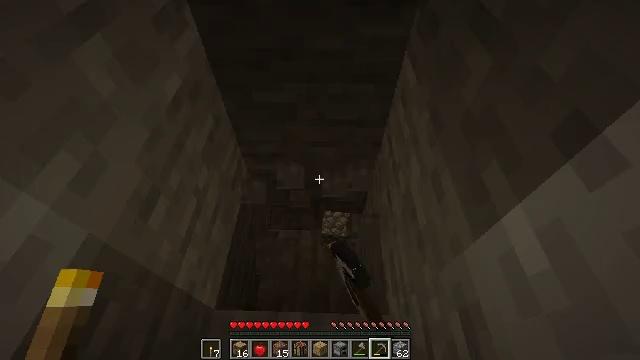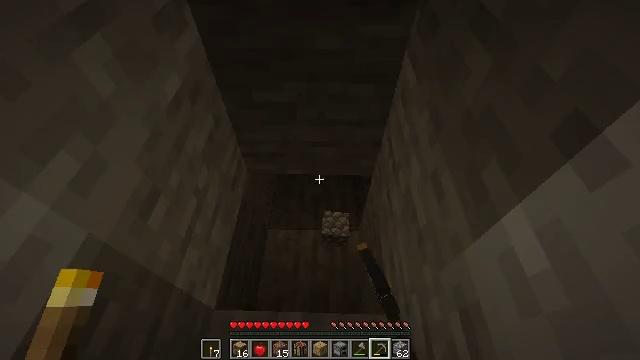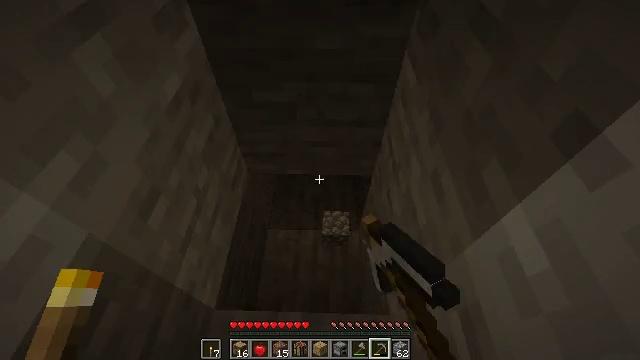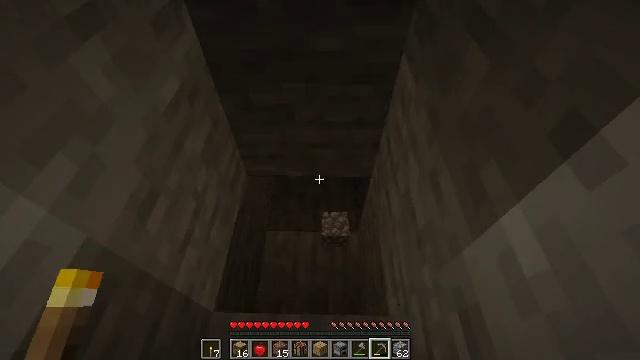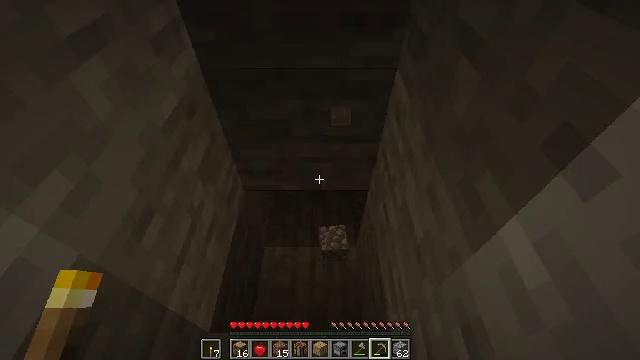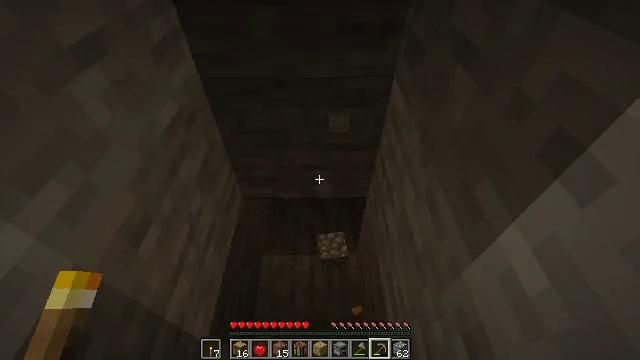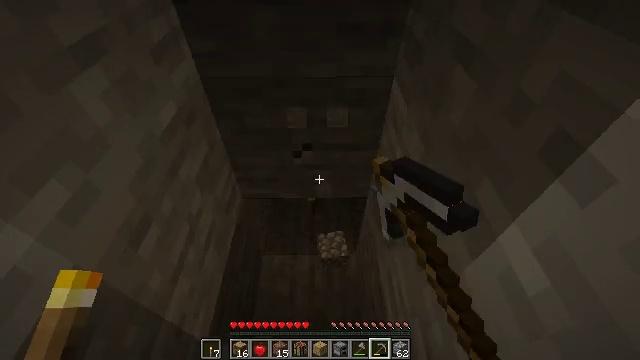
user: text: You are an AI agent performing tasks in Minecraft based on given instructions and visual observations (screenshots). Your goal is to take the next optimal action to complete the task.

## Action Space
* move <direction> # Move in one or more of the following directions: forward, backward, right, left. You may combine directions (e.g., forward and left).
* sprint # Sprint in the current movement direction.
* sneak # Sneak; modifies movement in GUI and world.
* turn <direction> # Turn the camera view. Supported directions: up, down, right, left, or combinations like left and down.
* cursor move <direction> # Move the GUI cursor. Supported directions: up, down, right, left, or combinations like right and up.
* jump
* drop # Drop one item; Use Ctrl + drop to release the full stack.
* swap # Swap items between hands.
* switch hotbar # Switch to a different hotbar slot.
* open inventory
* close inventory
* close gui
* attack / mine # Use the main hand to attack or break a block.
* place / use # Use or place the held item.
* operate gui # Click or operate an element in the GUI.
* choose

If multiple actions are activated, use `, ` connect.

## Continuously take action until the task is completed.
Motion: motion action
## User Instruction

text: Gather the torch from its position.
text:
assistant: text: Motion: attack / mine
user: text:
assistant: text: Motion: attack / mine
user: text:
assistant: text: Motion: attack / mine
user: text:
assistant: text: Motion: turn up, attack / mine
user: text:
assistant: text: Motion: turn up, attack / mine
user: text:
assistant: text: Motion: attack / mine
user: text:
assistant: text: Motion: attack / mine